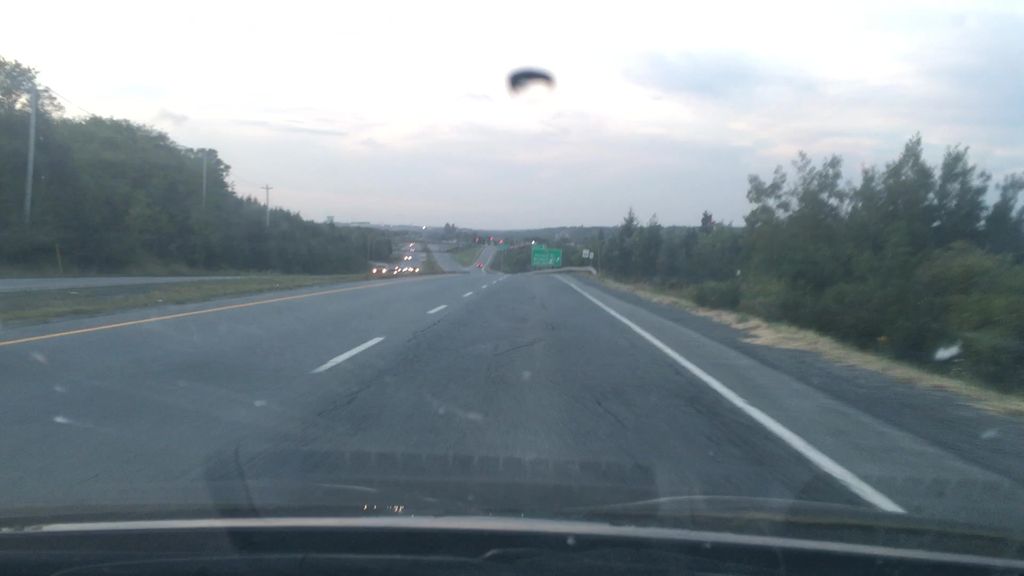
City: halifax